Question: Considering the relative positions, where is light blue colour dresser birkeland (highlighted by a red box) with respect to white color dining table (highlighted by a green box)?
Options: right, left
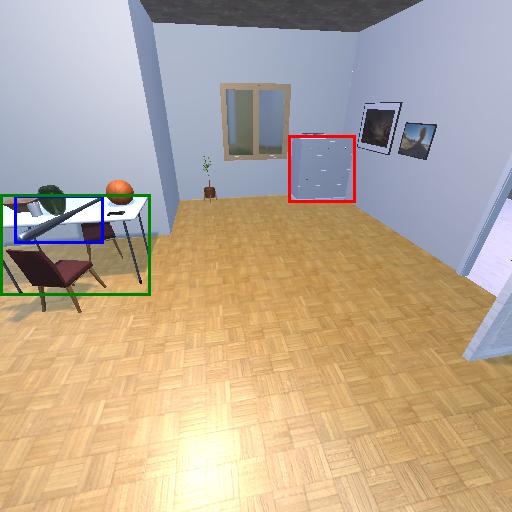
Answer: right